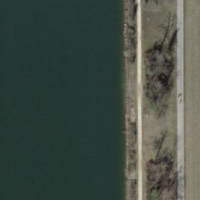
EUNIS habitat code: 15
Species observed at this site:
Medicago sativa